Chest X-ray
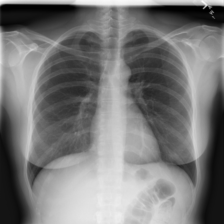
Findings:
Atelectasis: negative
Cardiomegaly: negative
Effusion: negative
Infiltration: positive
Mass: negative
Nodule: negative
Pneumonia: negative
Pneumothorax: negative
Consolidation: negative
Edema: negative
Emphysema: negative
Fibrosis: negative
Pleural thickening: negative
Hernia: negative